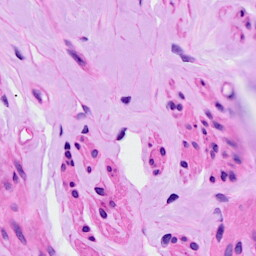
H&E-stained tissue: Ovarian